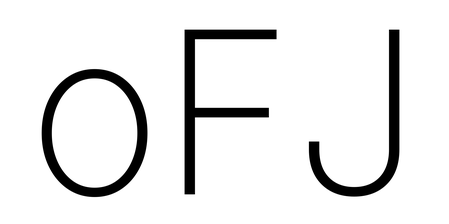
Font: Inter_ExtraLight